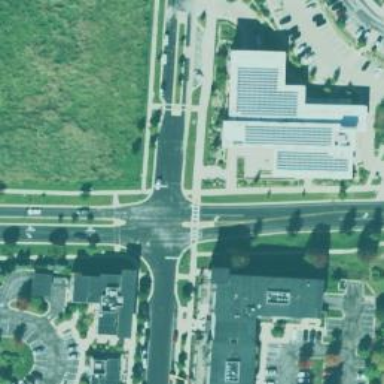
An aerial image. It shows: Asphalt footway with unmarked crossing.